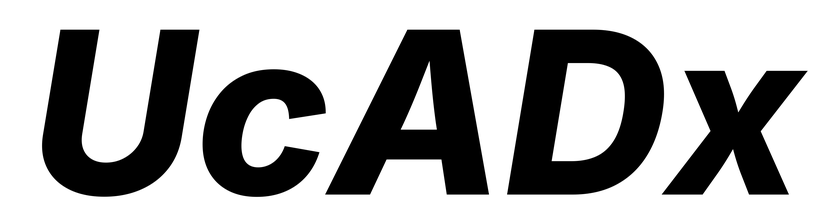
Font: Inter-Italic_ExtraBold_Italic